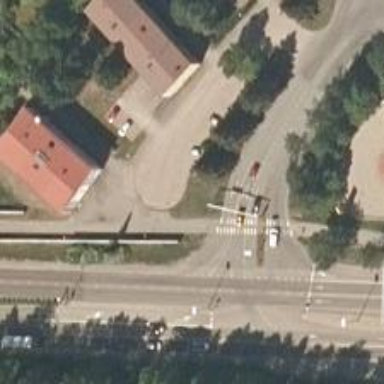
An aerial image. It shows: Residential road with asphalt surface. There is separate sidewalk and cycling track.